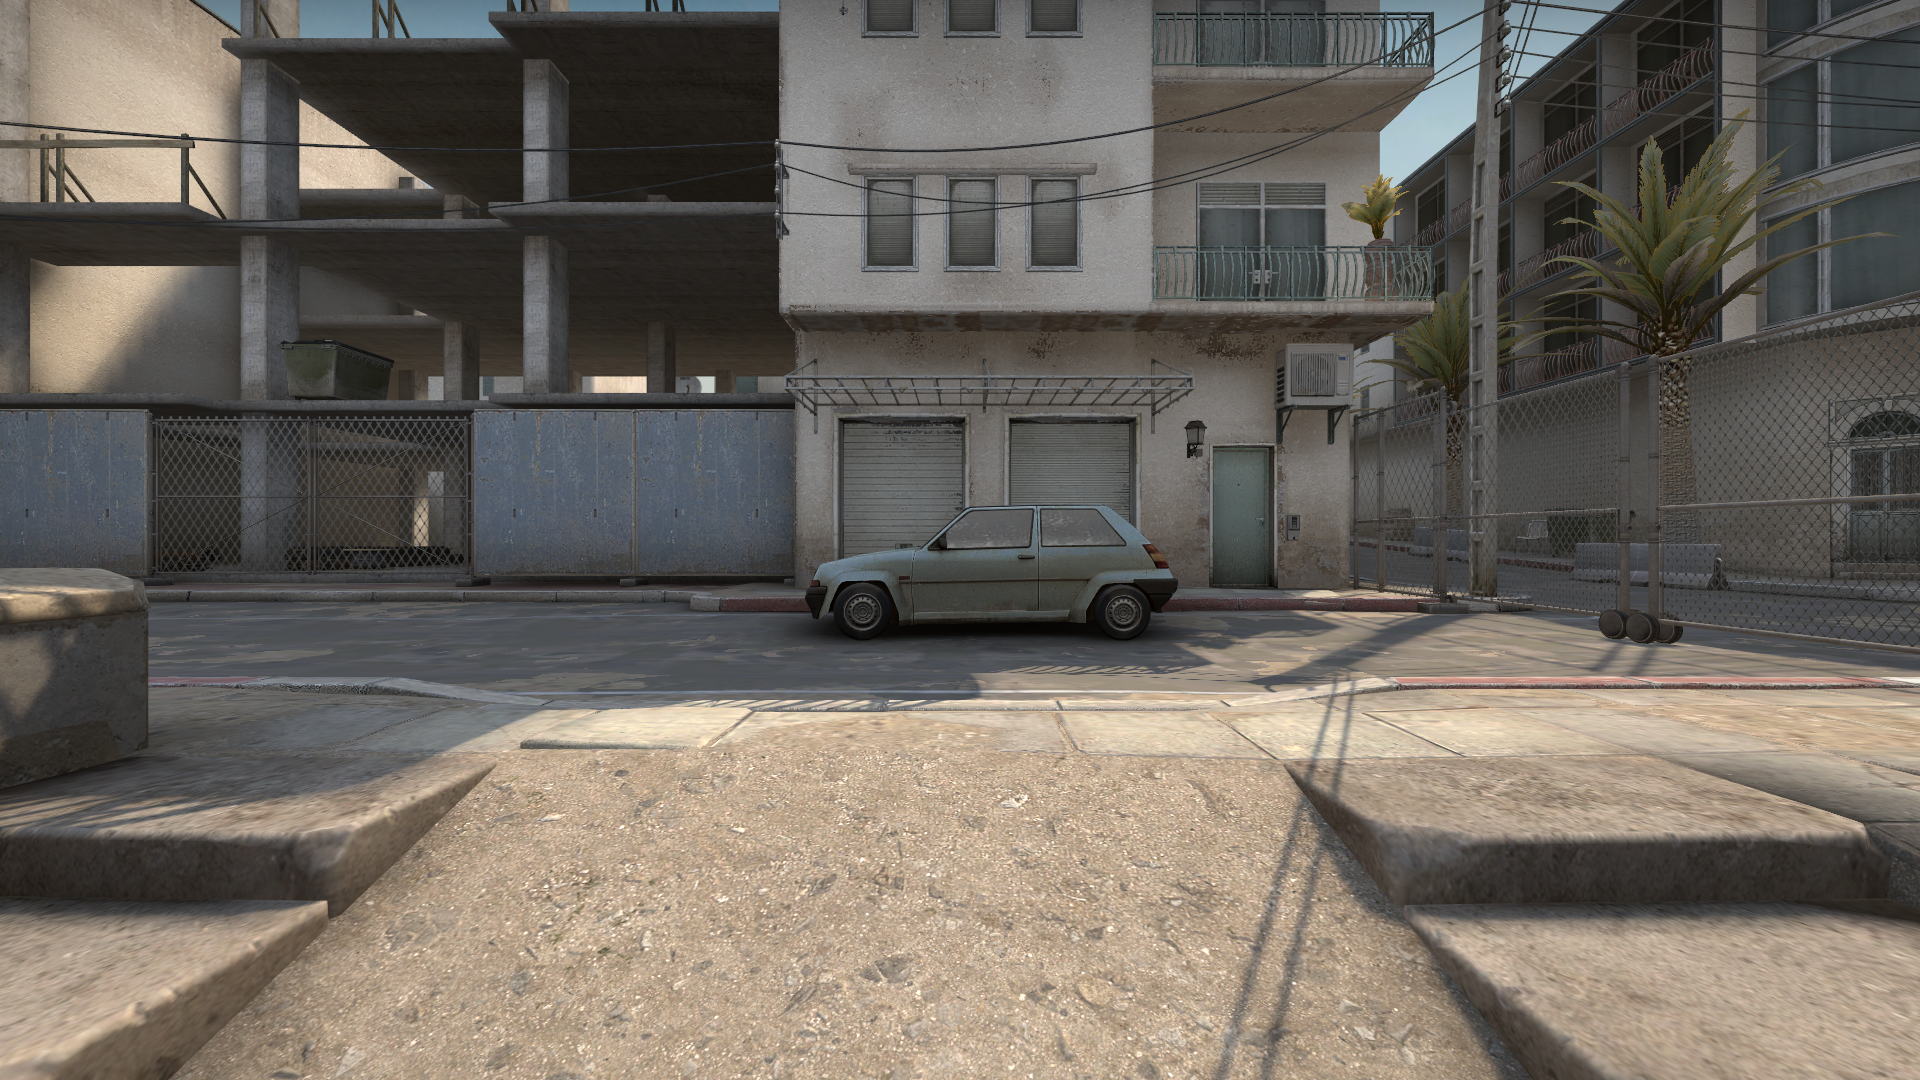
Map: de_dust2